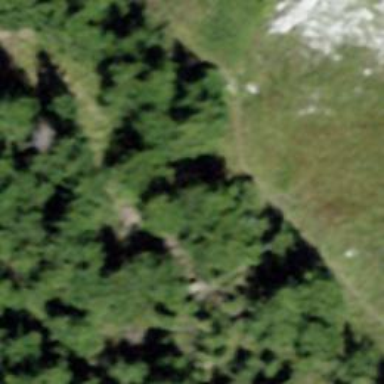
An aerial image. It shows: Path.